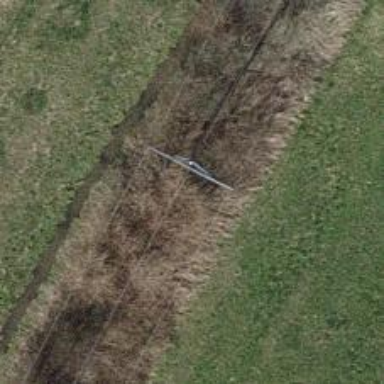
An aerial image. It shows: Power pole.